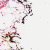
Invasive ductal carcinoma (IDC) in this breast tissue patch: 0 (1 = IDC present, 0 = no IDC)